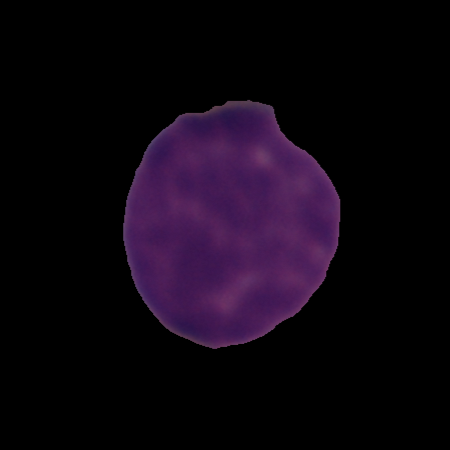
Label: cancer